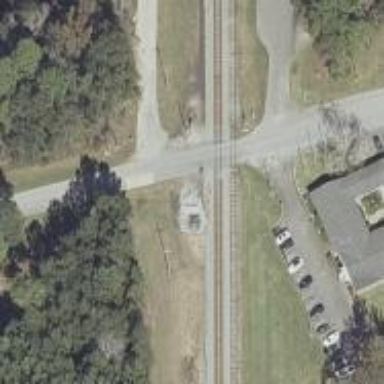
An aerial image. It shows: Railway spur service.